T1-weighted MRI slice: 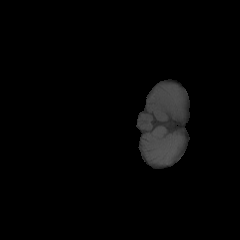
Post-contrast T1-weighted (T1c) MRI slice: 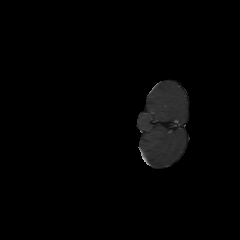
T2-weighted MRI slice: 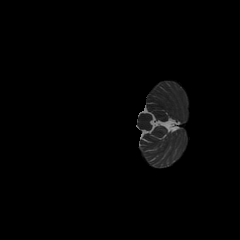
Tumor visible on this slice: no